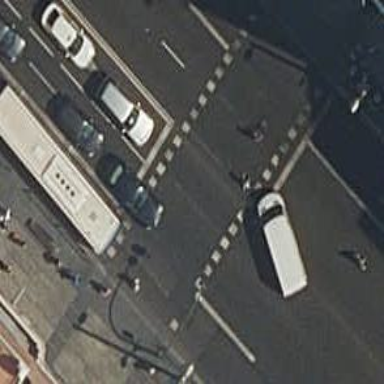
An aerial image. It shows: Kerb barrier.